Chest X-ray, AP view. Patient: 21 years old, sex M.
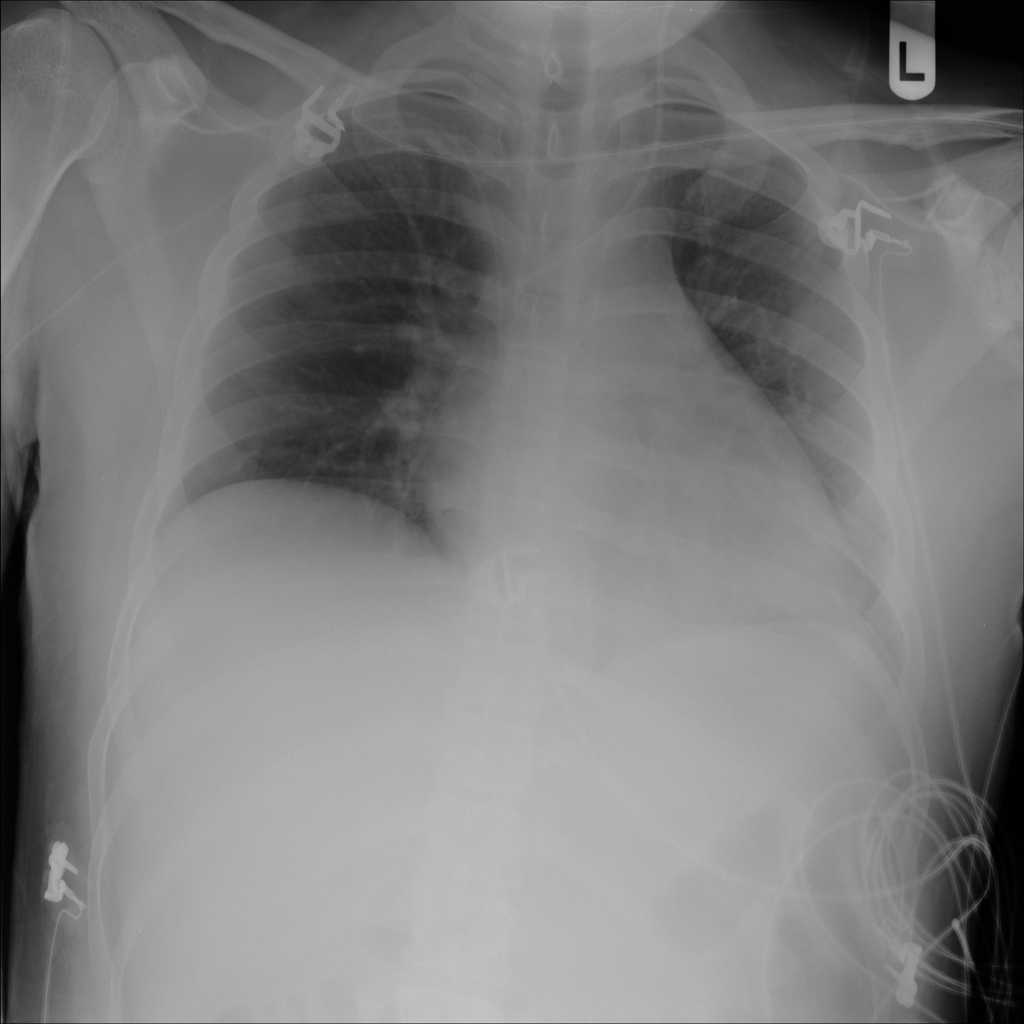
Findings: No Finding